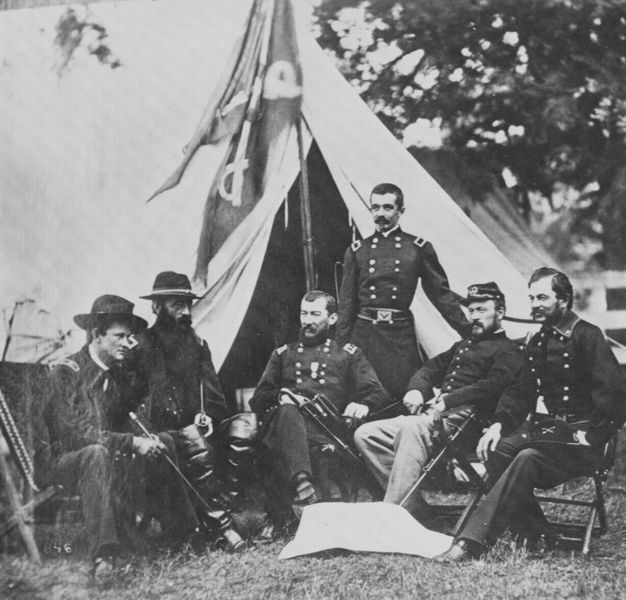
Titel: Sheridan und seine Generäle
Künstler: Mathew B. Brady
Schlagwörter: baum, kampf, mann, weiß, menschen, sitzen, grau, hut, hüte, männer, schwarz, stuhl, stühle, gras, gürtel, tuch, wiese, zaun, bart, bärte, mütze, mützen, schnurrbart, stehen, feld, sitzend, stock, fahne, flagge, mast, pause, rast, amerika, flaage, krieg, chair, hat, men, military, people, soldaten, soldier, soldiers, sword, white, black, chairs, dark, discussion, dress, gray, group, hair, meeting, old, schnurbart, seated, sitting, talking, klappstuhl, pfeife, warten, knöpfe, foto, fotografie, lachen, hitler, kreuz, schwarz-weiß, militär, officers, säbel, uniform, uniformen, waffen, soldat, stöcke, waffe, degen, offizier, stiefel, armee, heer, photo, karte, gewehr, man, tree, general, schwart, trees, plan, zeltlager, usa, america, grass, kreig, paper, gewehre, sechs, fotographie, shadow, army, buttons, hats, battle, beard, boots, smile, nazi, british, offiziere, flag, uniforms, zivilisten, zelt, fence, happy, gefecht, lager, flags, human, history, südstaaten, ears, pants, shoes, map, boot, beratung, war, american, outdoors, tent, resting, liegestuhl, humans, amerikanisch, tan, zeun, north, photograph, faded, spazierstöcke, mustache, civil war, yankees, weapon, gun, guns, yankee, relax, victory, sadness, beards, sezessionskrieg, caps, weapons, konföderierte, bart hut, union, faint, epaulettes, battalion, washed out, nordstaten, kavalllerie, pjhoto, jackenen, rods, mustaches, moustaches, major, muskets, britishers, gekreuzte schwerter, tentpole, walking stcks, beardds, sabers, h+t, tnet, gneräle, unabhänigkeitskrieg, smule